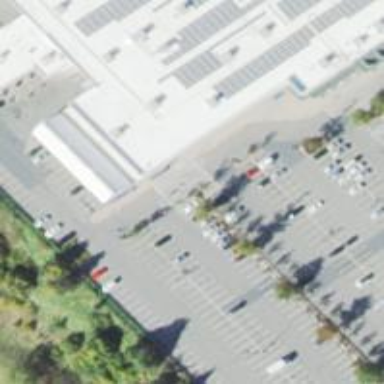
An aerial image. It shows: Parking space.